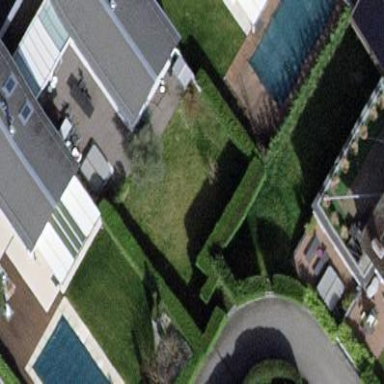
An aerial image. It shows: Garden surrounded by fence.